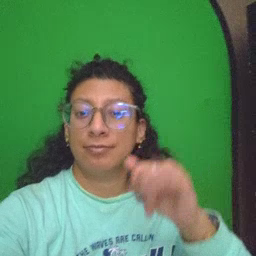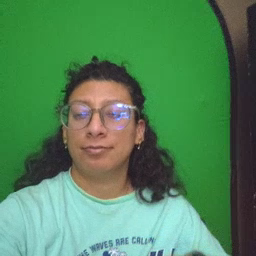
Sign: yellow